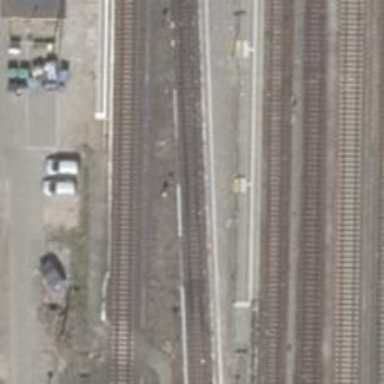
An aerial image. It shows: Railway signal.